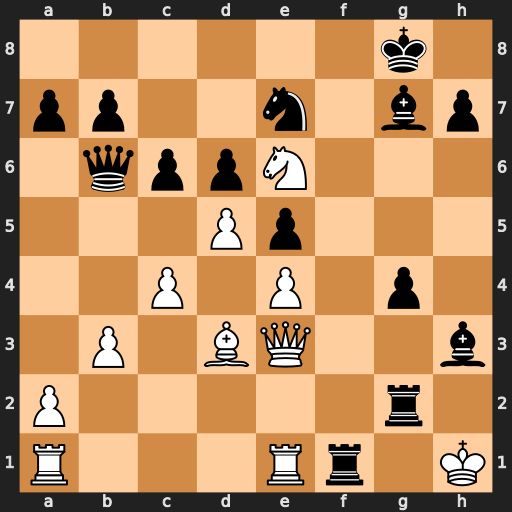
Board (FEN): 6k1/pp2n1bp/1qppN3/3Pp3/2P1P1p1/1P1BQ2b/P5r1/R3Rr1K
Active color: w
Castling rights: -
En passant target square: -
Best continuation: Bxf1 Qxe3 Rxe3